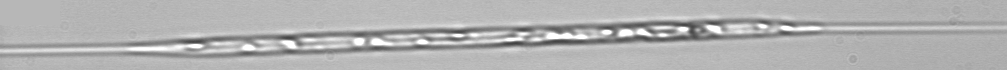
Label: Rhizosolenia